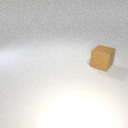
large brown rubber cube